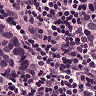
Metastatic tissue present: yes